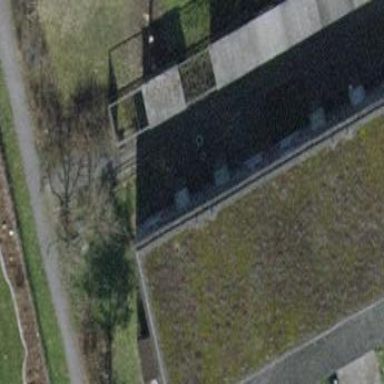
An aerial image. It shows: Terrace building.